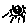
Label: sun